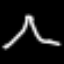
Label: The Eiffel Tower